A bearing vibration time series has been folded into this square grayscale image, one row per segment of consecutive samples. What is the most likely bearing condition (normal, inner_race, outer_race, ball)?
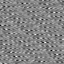
Answer: outer_race